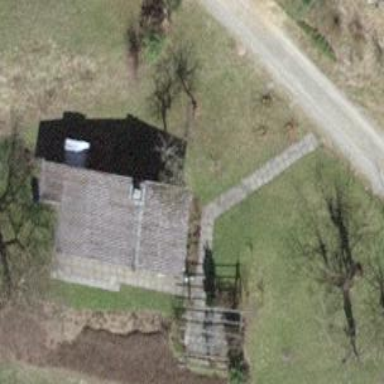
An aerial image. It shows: Hut.